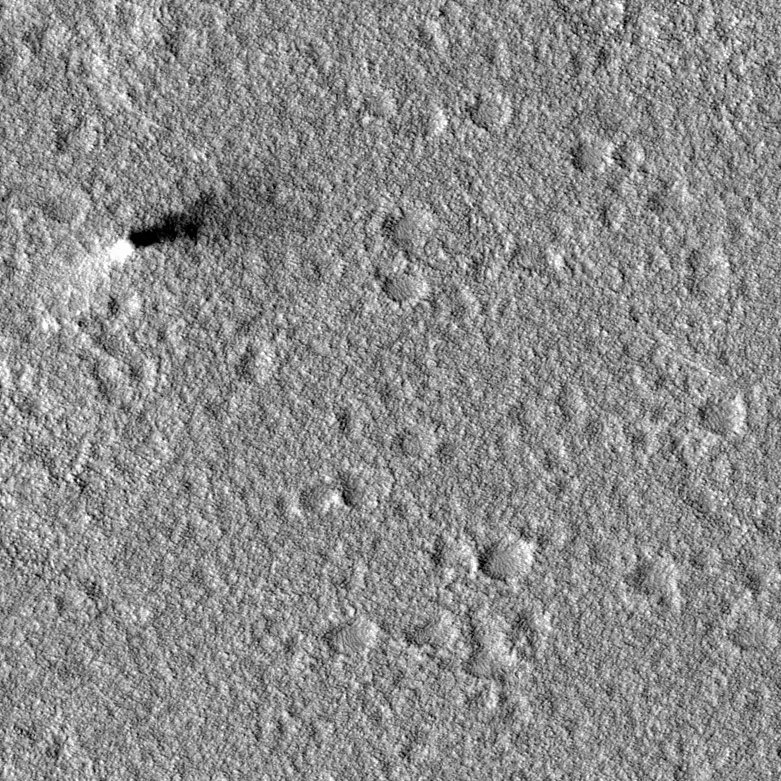
Label: dustdevil